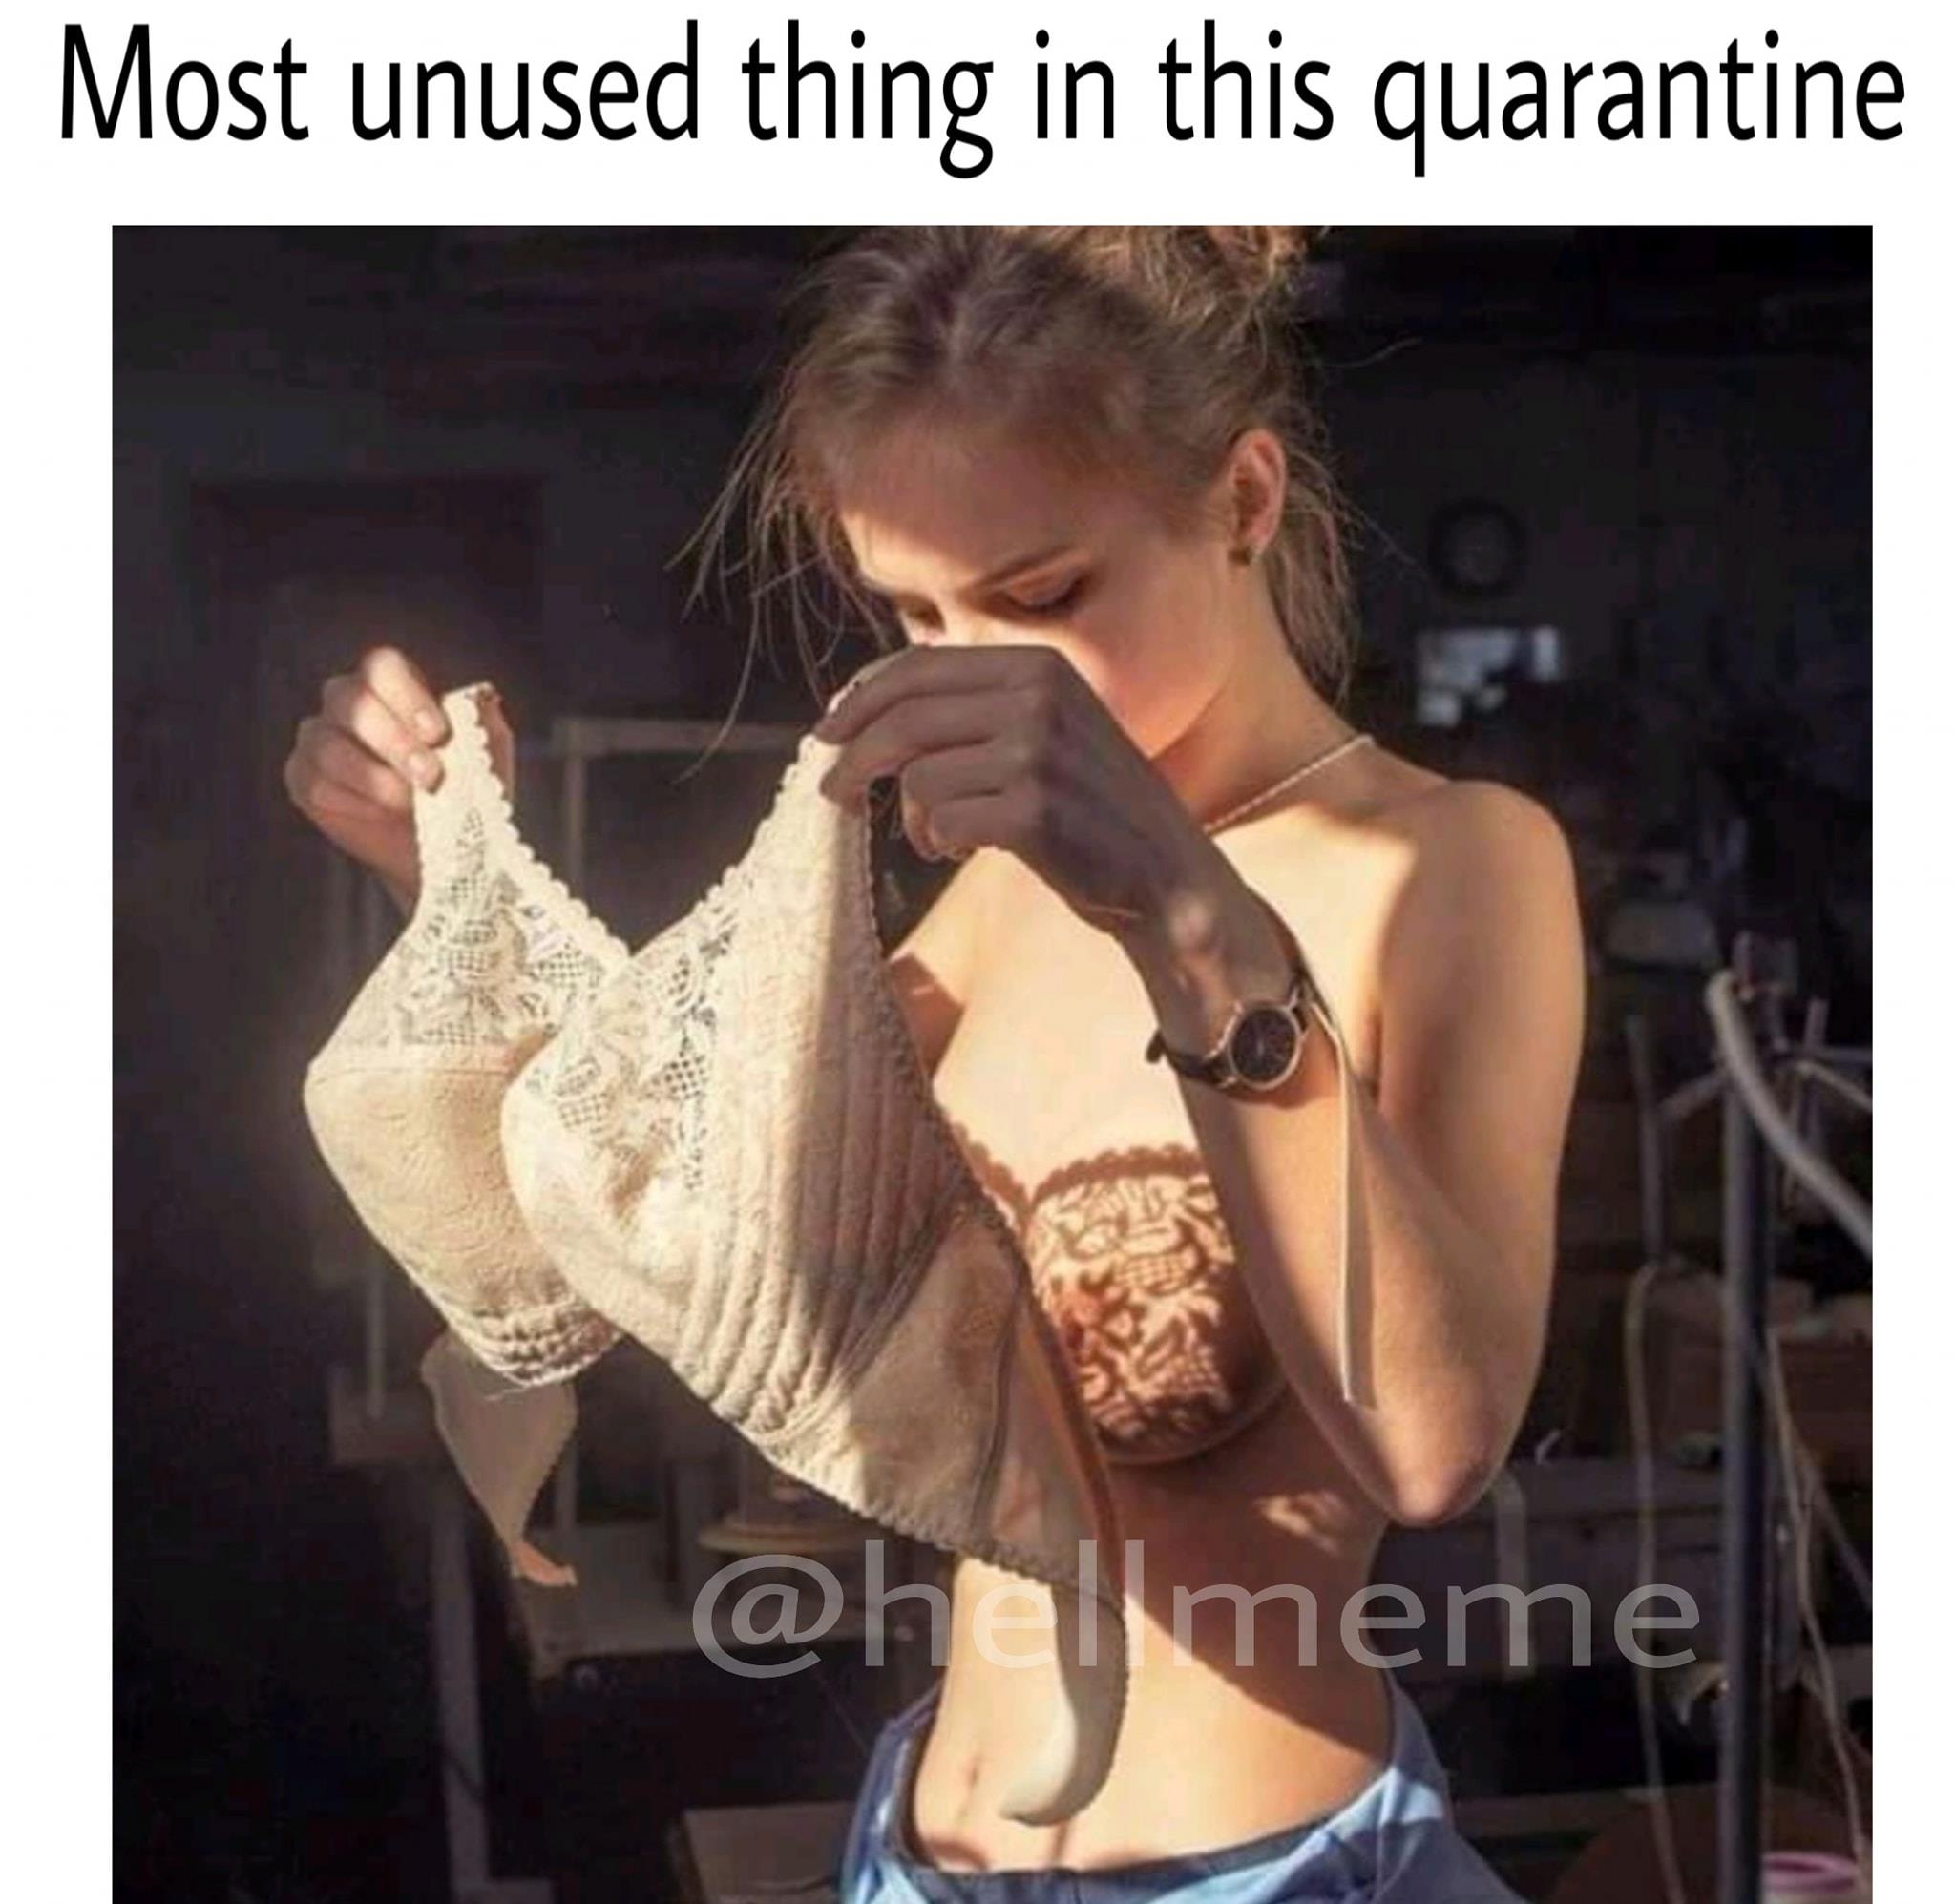
Caption: Most unused thing in this quarantine
Label: hate